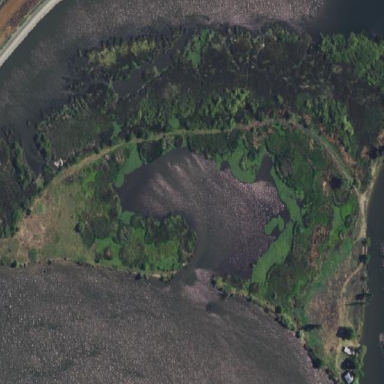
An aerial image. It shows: Marsh wetland.